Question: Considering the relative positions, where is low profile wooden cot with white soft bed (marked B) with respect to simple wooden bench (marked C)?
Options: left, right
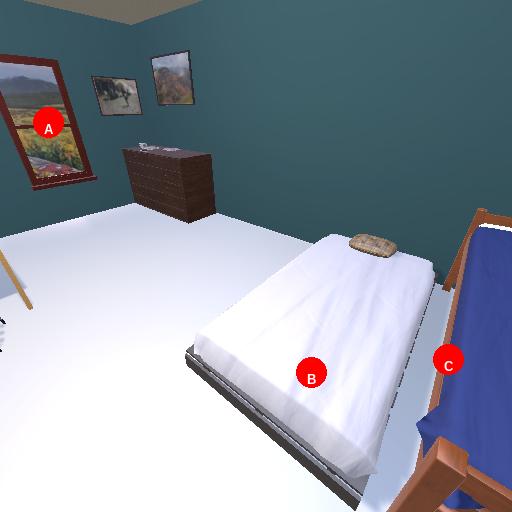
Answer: left